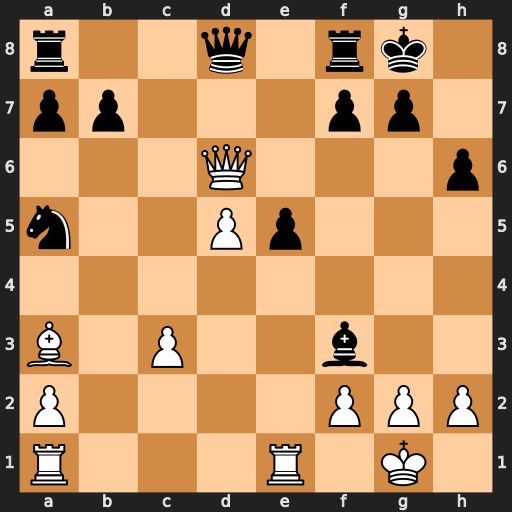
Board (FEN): r2q1rk1/pp3pp1/3Q3p/n2Pp3/8/B1P2b2/P4PPP/R3R1K1
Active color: w
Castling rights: -
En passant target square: -
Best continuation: Qxf8+ Qxf8 Bxf8 Kxf8 gxf3